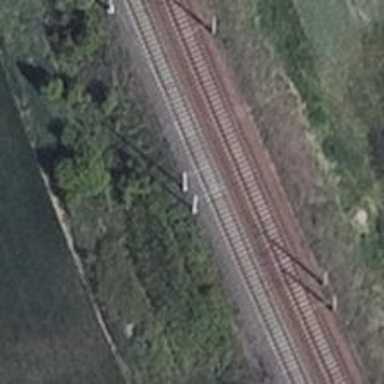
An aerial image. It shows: Railway with electrified contact lines.